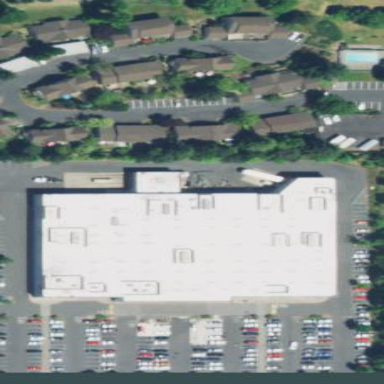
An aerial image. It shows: Supermarket located in building.